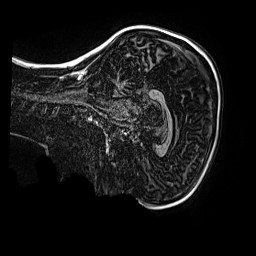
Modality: MP2RAGE
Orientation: sagittal
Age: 9
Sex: male
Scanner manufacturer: siemens
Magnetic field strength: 3 T
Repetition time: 4 s
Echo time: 0.00299 s